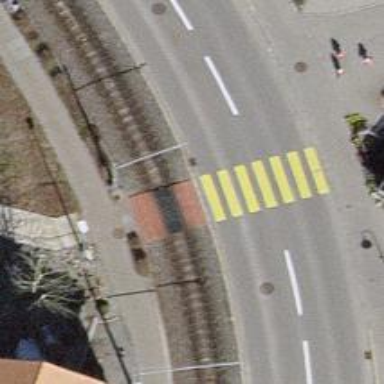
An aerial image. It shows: Crossing on footway.